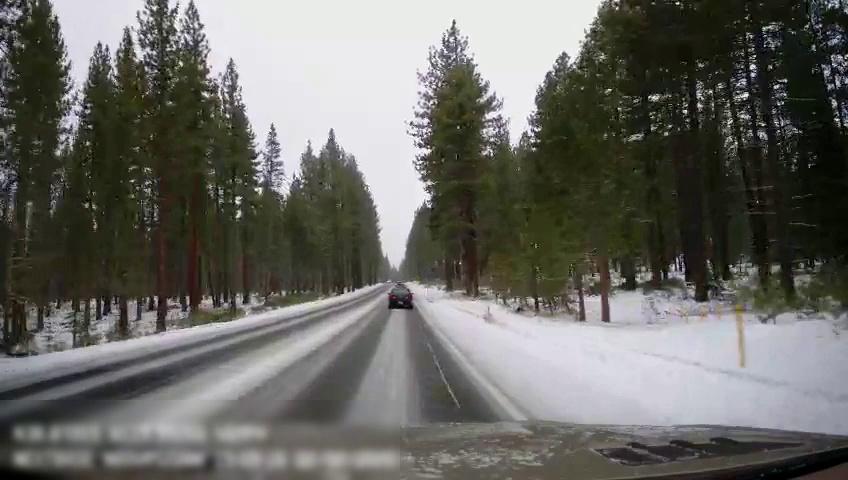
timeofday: Day
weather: Snowy
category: Drivable Space
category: Vehicles | Car
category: Lanes | Current Lane